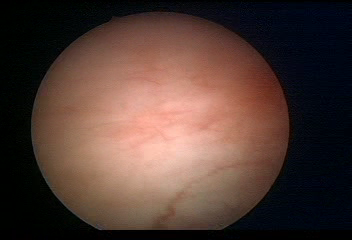
Modality: WLC
Class: Normal mucosa
Bladder cancer association: No